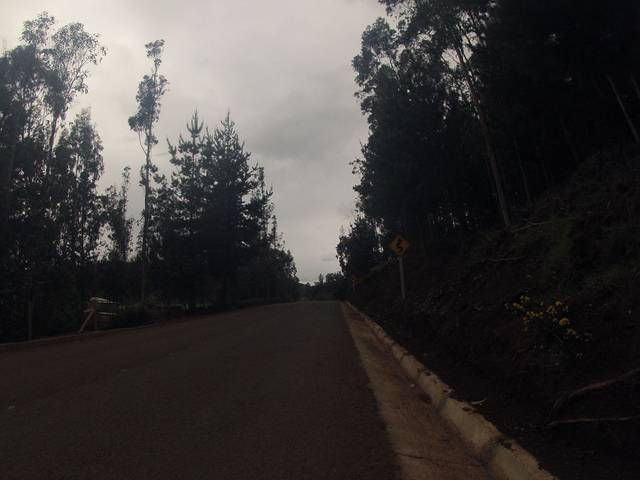
Region: Chile
Coordinates: -38.693, -72.59